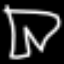
Label: pants